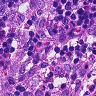
Metastatic tissue present: no